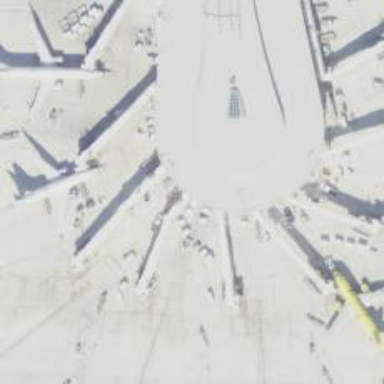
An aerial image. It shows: Airport gate.